Question: Let's say I've some fragments in my view pager. I want to make some validation in 'onPageSelected()' method before next fragment. I don't want to go next fragment unless validation is succeeded. Another question is, how can I know the previous position? If I swipe left to right, previous position will be position-1 and if right to left, it will be position+1. But is there anyway to know the direction that user swiped. In the following picture, it should stay remain (without going to next fragment) if the user fill nothing. Hoping the correct answer..

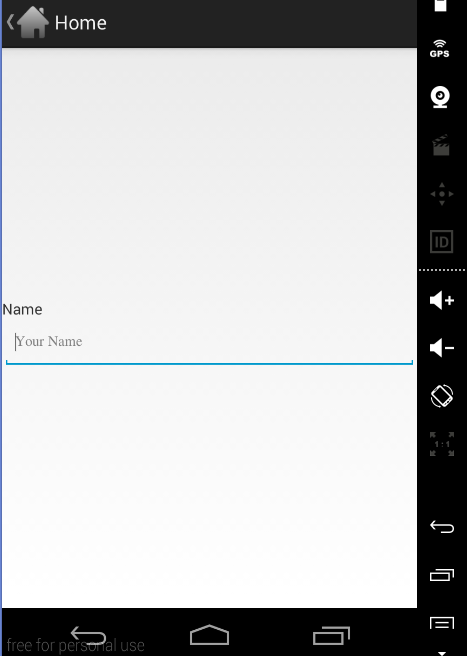
Answer: After few hours research, I got my solution. That's it.
'''
private OnPageChangeListener pageChangeListener = new OnPageChangeListener() {
int currentPosition = 0;
@Override
public void onPageSelected(int newPosition) {
// my code
boolean isValid = false; // <-- here, you need to check yourself valid or not
if (!isValid) {
pager.setCurrentItem(currentPosition);
}else{
pager.setCurrentItem(newPosition);
currentPosition = newPosition;
}
} }
'''
User can't see the next screen if not valid no matter how many time he swipe the pager.